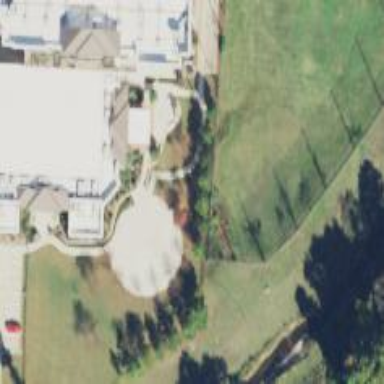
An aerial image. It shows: Conference center building.